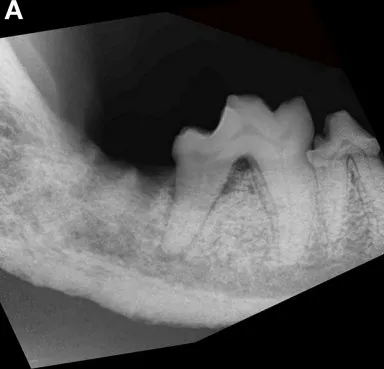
Intraoral radiograph, lateral view of the right . (A) There is an extensive area (all bone visible on the radiograph) of bony destruction, dominated by combined moth-eaten and permeative patterns of bone loss on the right mandible. Note also the generalized loss of definition of the mandibular canal, with a solid periosteal reaction, most prominent at the level of the distal root of right mandibular first molar tooth and missing right second and third molar teeth. There is horizontal and vertical bone loss at the distal root of the fractured right mandibular first molar tooth with furcation involvement.
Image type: radiology (x_ray)